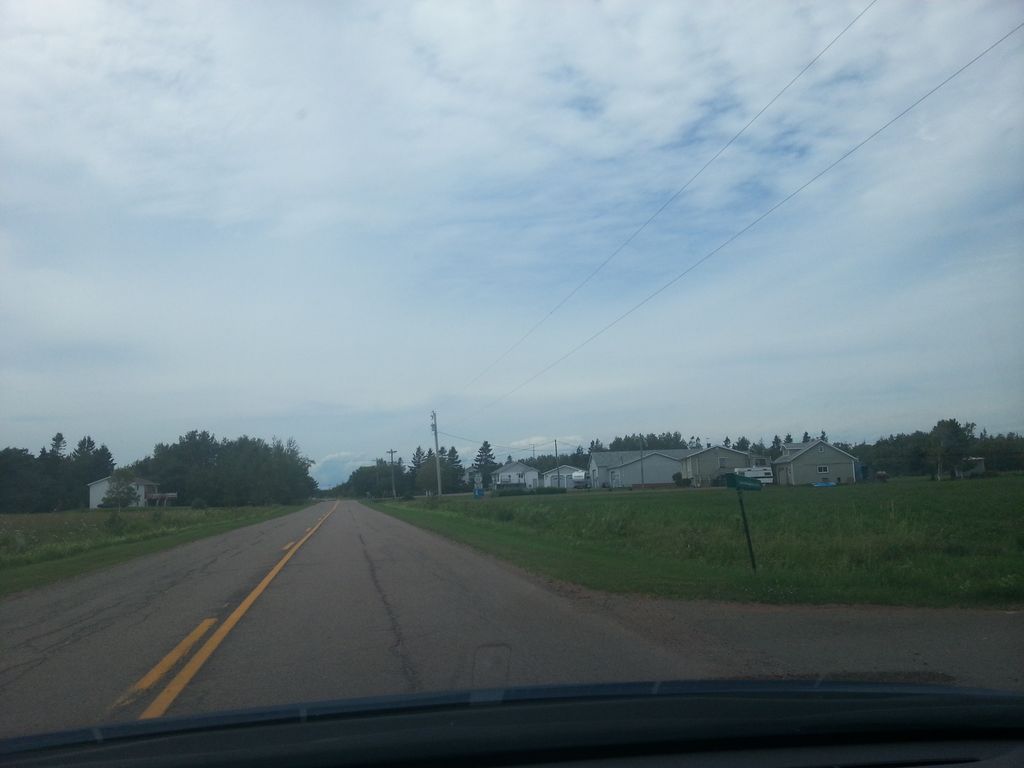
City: charlottetown